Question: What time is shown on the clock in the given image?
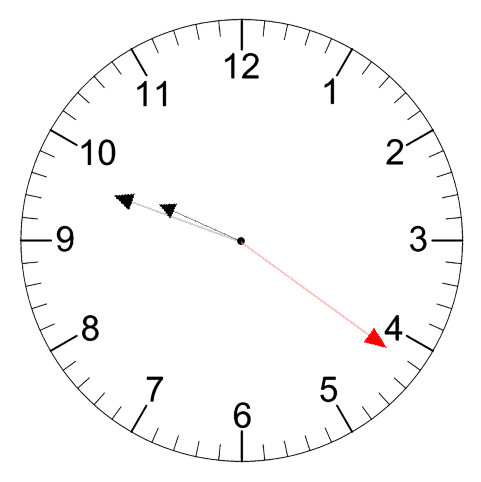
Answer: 09:48:21